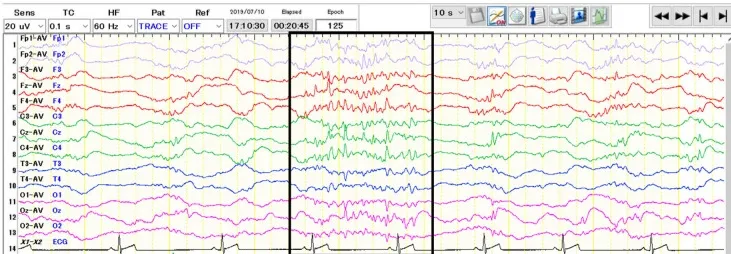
Interictal electroencephalogram of the 64-days-old puppy with neonatal encephalopathy with seizures. The average potential reference method was used. In addition, alpha-band rhythms consisted of spikes and sharp waves (C, surrounded by the rectangle) were also seen.
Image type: electrography (eeg)